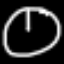
Label: clock